Question: I cannot solve the problem. I wrote a program, here is its short description:
An application whose logic is written in and the interface is rendered using and . Python imported module . Python has a function that returns an array. In JS, a variable is created that takes the result of the function, and then the result is written to the HTML classes. This is how it looks:
- '''
import eel
import datetime
import sys
eel.init("web")
isoWD = datetime.datetime.today().isoweekday()
@eel.expose
def some_func():
if isoWD == 1:
result = ['elems', 'elems', 'elems', 'elems', 'elems', 'elems']
elif isoWD == 2:
result = ['elems', 'elems', 'elems', 'elems', 'elems', 'elems']
elif isoWD == 3:
result = ['elems', 'elems', 'elems', 'elems', 'elems', 'elems']
elif isoWD == 4:
result = ['elems', 'elems', 'elems', 'elems', 'elems', 'elems']
elif isoWD == 5:
result = ['elems', 'elems', 'elems', 'elems', 'elems', 'elems']
elif isoWD == 6:
result = ['elems', 'elems', 'elems', 'elems', 'elems', 'elems']
elif isoWD == 7:
sys.exit()
return result
eel.start("main.html", size=(325, 450))
'''
-
'''
function display() {
var res = eel.some_func();
for (var i = 0; i <= 'block__les'.length; i++) {
document.getElementsByClassName('block__les')[i].innerHTML = res[i];
}
}
display();
'''
'''
<div class="wrapper">
<div class="block">
<div class="block__num">
<p>(1)</p>
</div>
<div class="block__les"></div>
<div class="block__time">09.00 - 09.30</div>
</div>
<div class="block">
<div class="block__num">
<p>(2)</p>
</div>
<div class="block__les"></div>
<div class="block__time">09.40 - 10.10</div>
</div>
<div class="block">
<div class="block__num">
<p>(3)</p>
</div>
<div class="block__les"></div>
<div class="block__time">10.20 - 10.50</div>
</div>
<div class="block">
<div class="block__num">
<p>(4)</p>
</div>
<div class="block__les"></div>
<div class="block__time">11.00 - 11.30</div>
</div>
<div class="block">
<div class="block__num">
<p>(5)</p>
</div>
<div class="block__les"></div>
<div class="block__time">11.40 - 12.10</div>
</div>
<div class="block">
<div class="block__num">
<p>(6)</p>
</div>
<div class="block__les"></div>
<div class="block__time">12.20 - 12.50</div>
</div>
<div class="block">
<div class="block__num">
<p>(7)</p>
</div>
<div class="block__les"></div>
<div class="block__time">13.00 - 13.30</div>
</div>
<div class="block">
<div class="block__num">
<p>(8)</p>
</div>
<div class="block__les"></div>
<div class="block__time">13.40 - 14.10</div>
</div>
</div>
'''
Output:

Array elements should be output between numbers and time. But it's empty there.
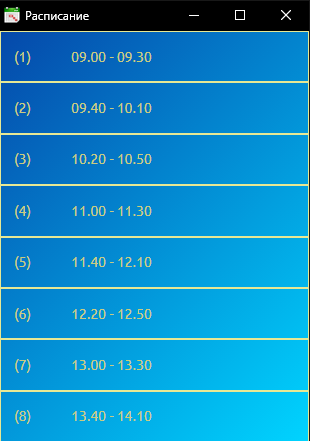
Answer: In order to get the results sent from the python function exposed to eel, the javascript function, , should become function and we should the results come from the python function.
Therefore, the function becomes:
'''
<script type="text/javascript">
async function display() {
var res=await eel.some_func()();
for (var i = 0; i <= document.getElementsByClassName('block__les').length ; i++) {
document.getElementsByClassName('block__les')[i].innerHTML = res[i];
}
}
display();
</script>
'''
Another thing should be mentioned, but it is not related to 'eel', in the 'display' function, does not give the number of items of class 'block__les', but it gives the number of characters of the word 'block__les', which is .
and in order the number of items of class 'block__les', we could use ,which gives , the correct number.
of course, do not forget to put
'''
<script type="text/javascript" src="/eel.js"></script>
'''
in the head section of the 'main.html'
Finnaly do not forget to change:
'''
result = ['elems', 'elems', 'elems', 'elems', 'elems', 'elems']
'''
to become 8 items to match the number of the diplayed items in the HTML.
'''
result = ['elems', 'elems', 'elems', 'elems', 'elems', 'elems', 'elems', 'elems']
'''